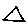
Label: triangle